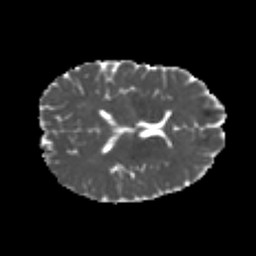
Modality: MD
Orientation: axial
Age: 23
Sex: female
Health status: healthy
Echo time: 0.074 s